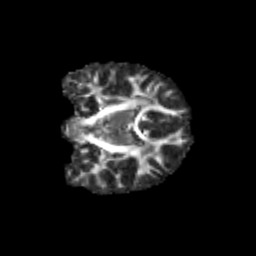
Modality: FA
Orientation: coronal
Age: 11
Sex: female
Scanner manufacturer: siemens
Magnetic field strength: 3 T
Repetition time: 3.8 s
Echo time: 0.07 s